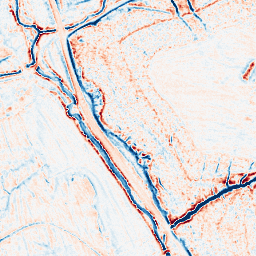
Category: edge_preserving
Decomposition family: anisotropic_diffusion
Decomposition parameters: iterations: 10
kappa: 50
gamma: 0.2
Upsampling method: sinc_hamming
Upsampling parameters: scale: 2
kernel_size: 4
Upsampling scale: 2